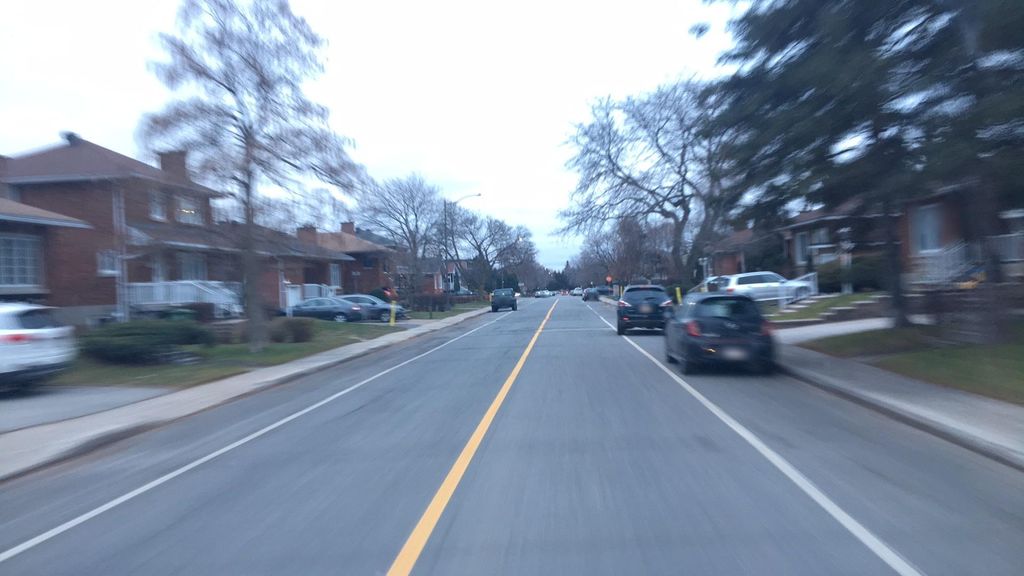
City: montreal